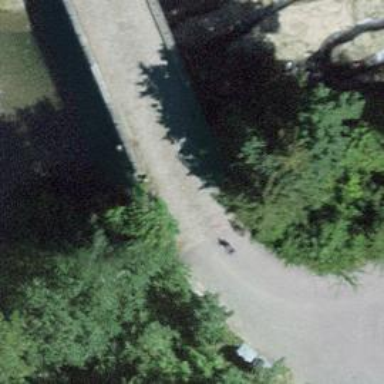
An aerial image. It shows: Unhewn cobblestone bridge over unclassified road.